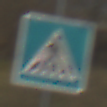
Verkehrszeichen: FussgaengerueberwegLinks
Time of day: MorningAfternoon
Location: Outdoor (Suburban)
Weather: PartlyCloudy
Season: NotSpecified
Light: Natural